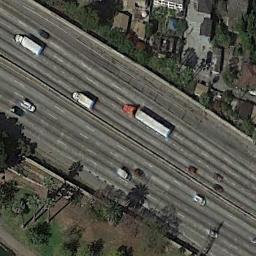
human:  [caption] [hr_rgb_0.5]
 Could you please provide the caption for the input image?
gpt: A straight freeway is a block on one side and some cars are driving on the freeway .

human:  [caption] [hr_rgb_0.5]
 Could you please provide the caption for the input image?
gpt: There are many buildings and green plants on both sides of the freeway, And there are many cars on the freeway .

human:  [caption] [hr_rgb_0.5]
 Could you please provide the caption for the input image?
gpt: On the left of the highway is green land .

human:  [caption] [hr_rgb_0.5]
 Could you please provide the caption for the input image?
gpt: The freeway is next to some houses with some cars .

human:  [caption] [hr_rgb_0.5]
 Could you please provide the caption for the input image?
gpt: There are some buildings beside the freeway .